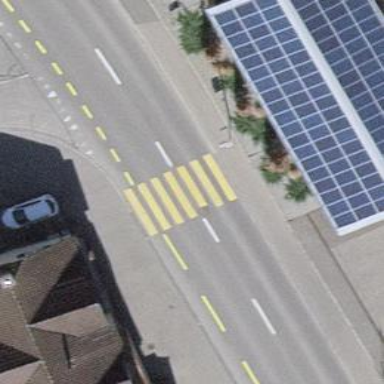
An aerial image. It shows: Uncontrolled zebra crossing on the road.